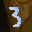
Label: 3